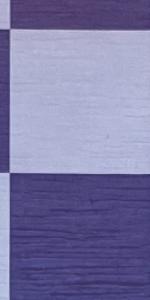
Label: Empty